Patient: sex M, age 65
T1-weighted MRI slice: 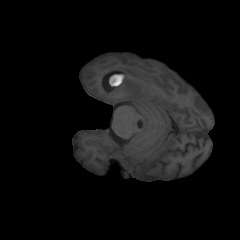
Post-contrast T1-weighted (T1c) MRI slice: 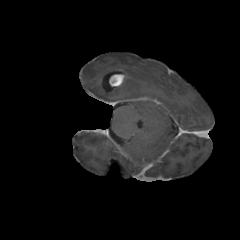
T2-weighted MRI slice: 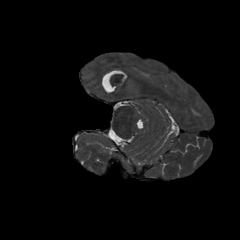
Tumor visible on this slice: yes
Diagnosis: Glioblastoma, IDH-wildtype
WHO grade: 4